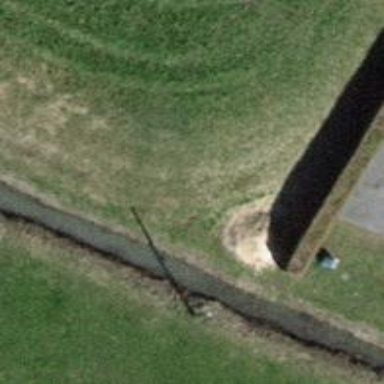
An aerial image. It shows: Ditch in the surroundings.